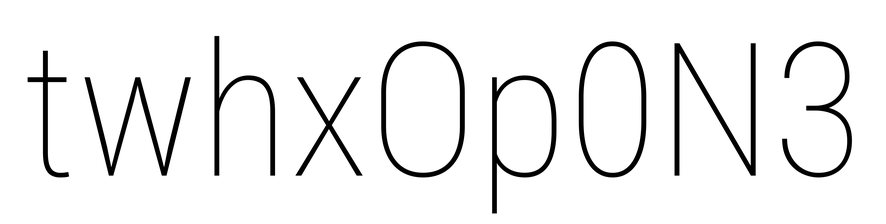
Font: Roboto_Condensed_Thin